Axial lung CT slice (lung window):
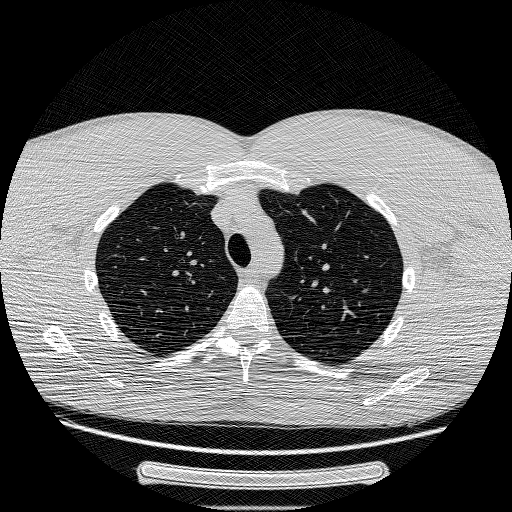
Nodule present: no